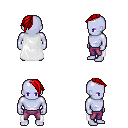
a pixel art fantasy rpg character, male body template, dark elf, purple skin, white cape, magenta pants, red long mohawk hairstyle, four views (front, back, left, right), 2x2 character sprite sheet, small pixel art, hard edges, no anti-aliasing